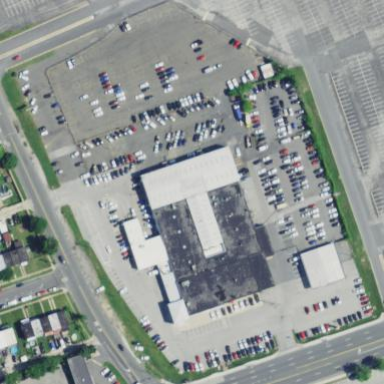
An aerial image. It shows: Commercial area.